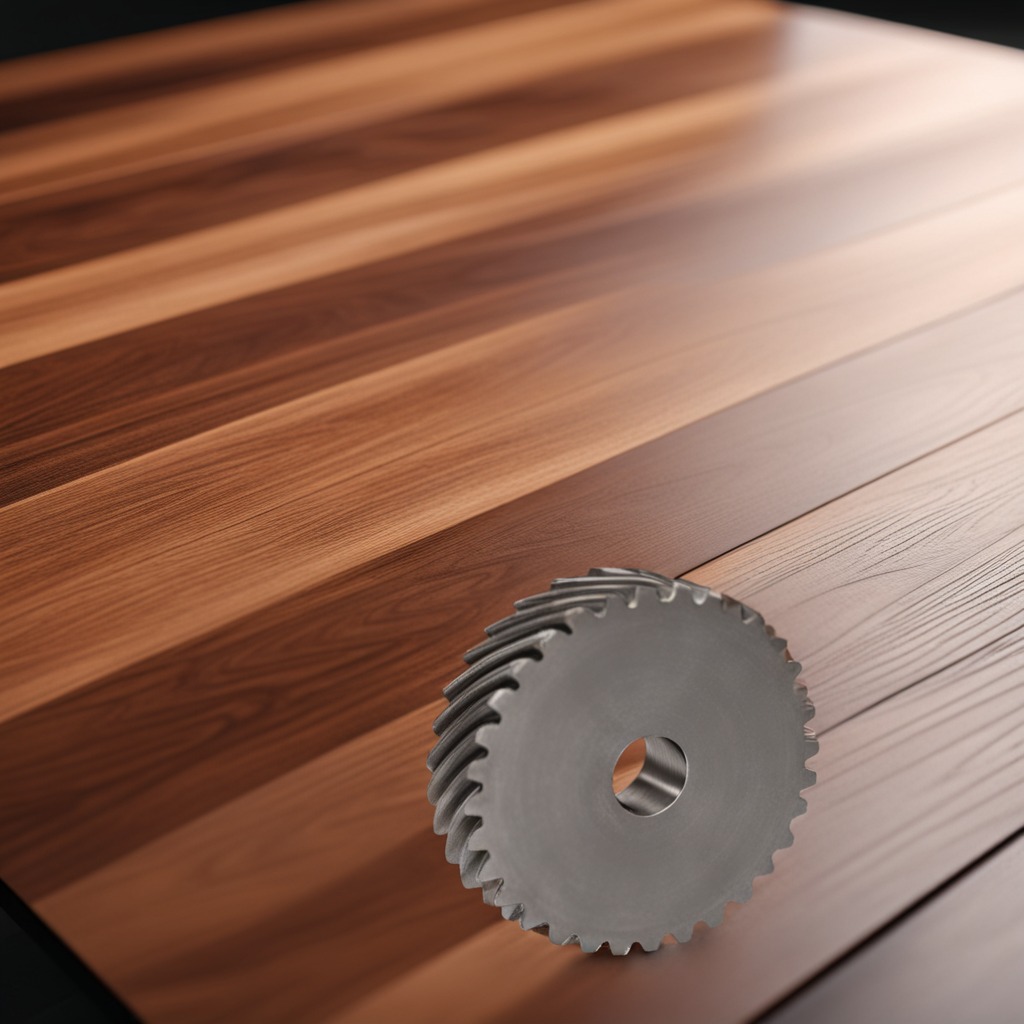
A steel gear with teeth is lying on the wooden table in a carpentry studio.